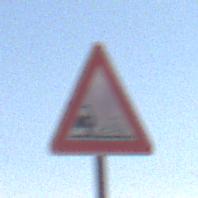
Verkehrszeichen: SplittSchotter
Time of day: Midday
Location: Outdoor (Nature)
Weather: Clear
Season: NotSpecified
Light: Natural